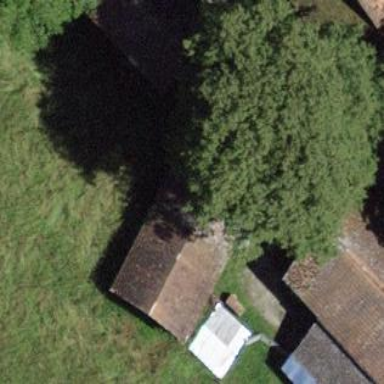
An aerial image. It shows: Rural barn.